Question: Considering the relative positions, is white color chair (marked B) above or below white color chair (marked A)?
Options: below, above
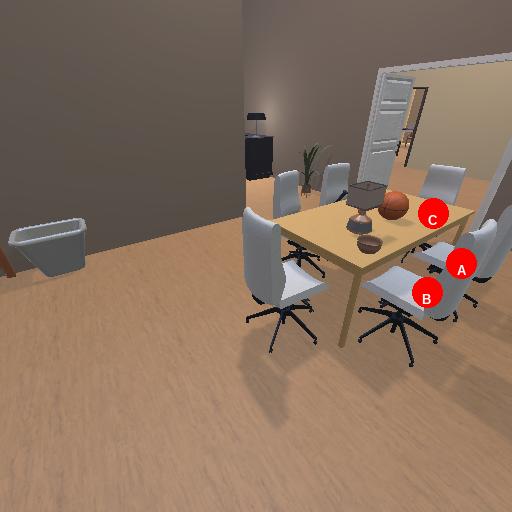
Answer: below